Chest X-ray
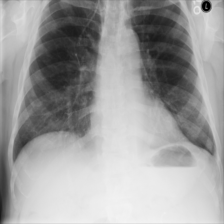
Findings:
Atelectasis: negative
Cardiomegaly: negative
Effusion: negative
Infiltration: negative
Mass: negative
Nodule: negative
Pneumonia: negative
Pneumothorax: negative
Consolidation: negative
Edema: negative
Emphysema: negative
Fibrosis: positive
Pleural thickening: negative
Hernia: negative